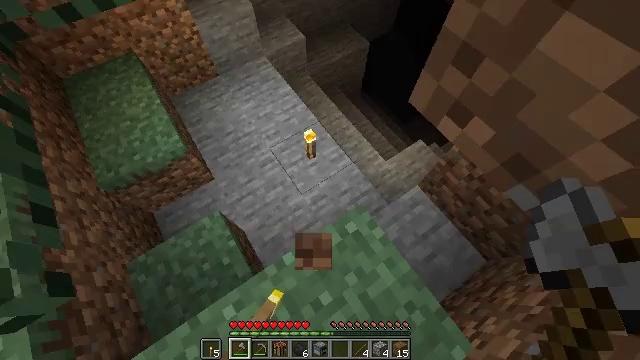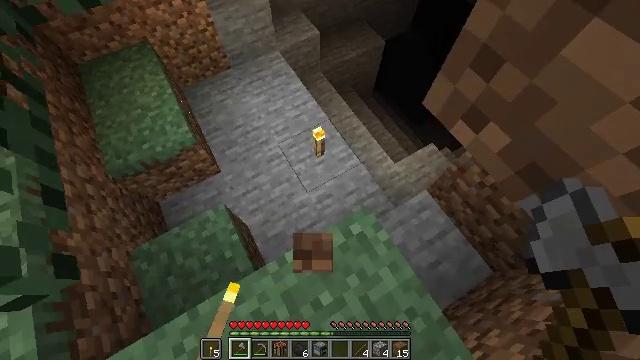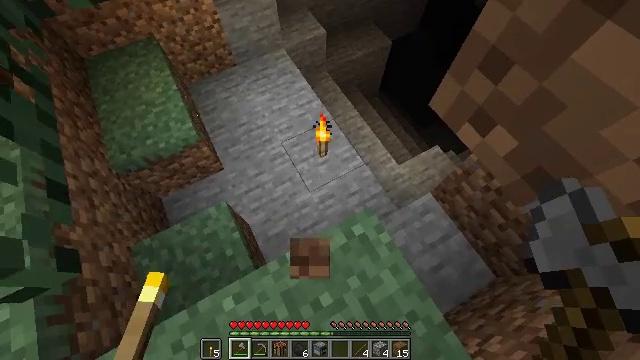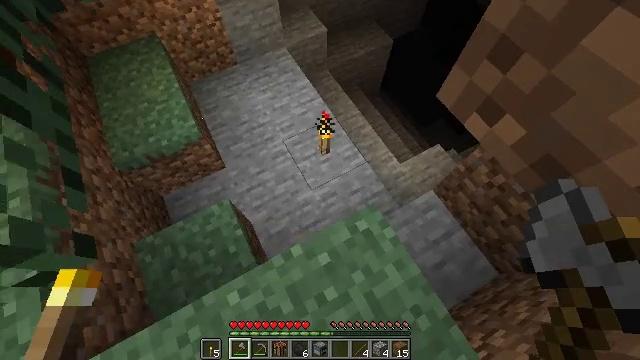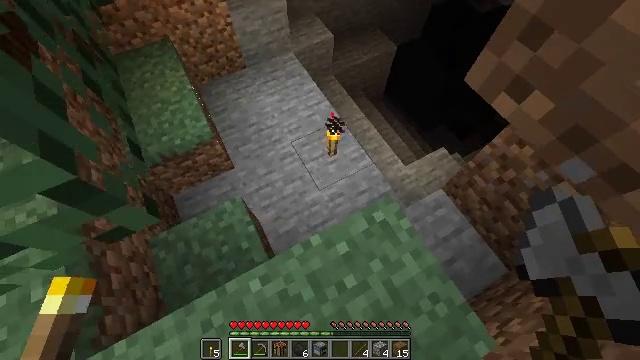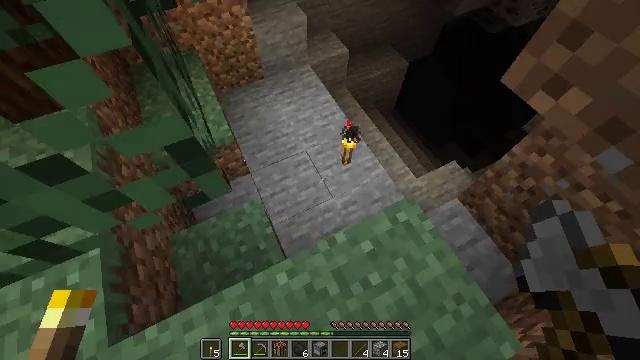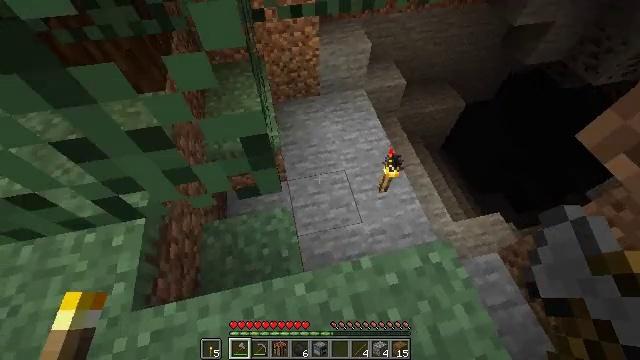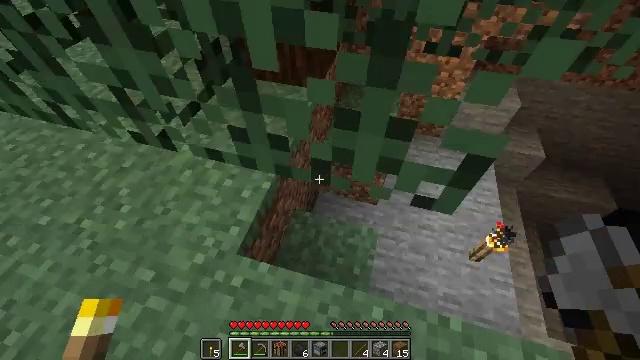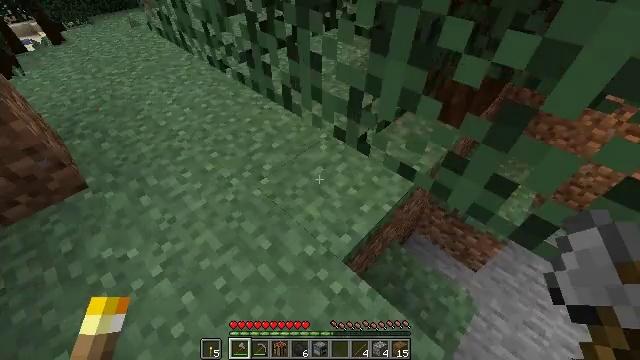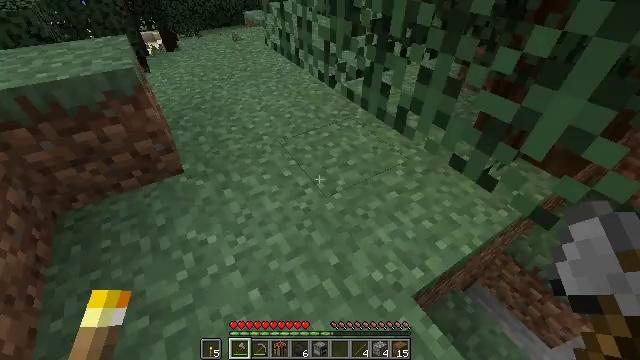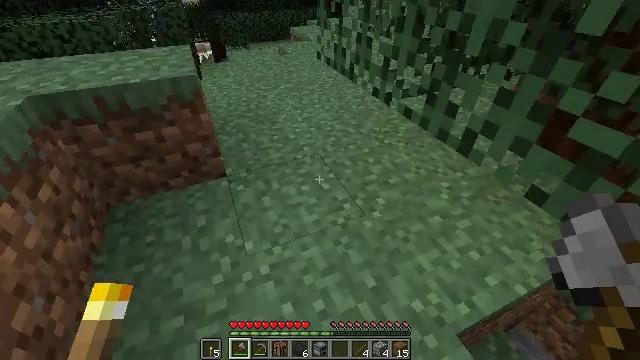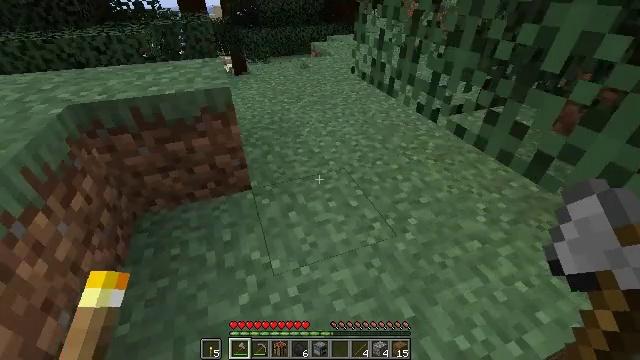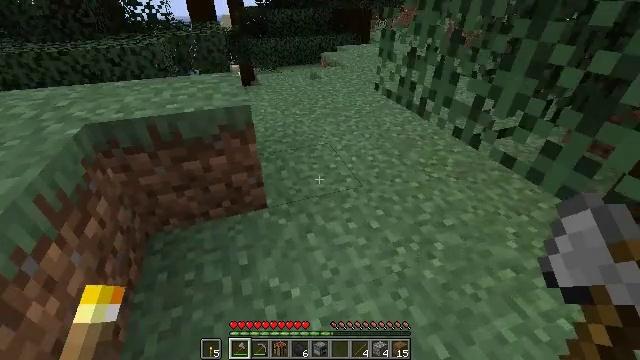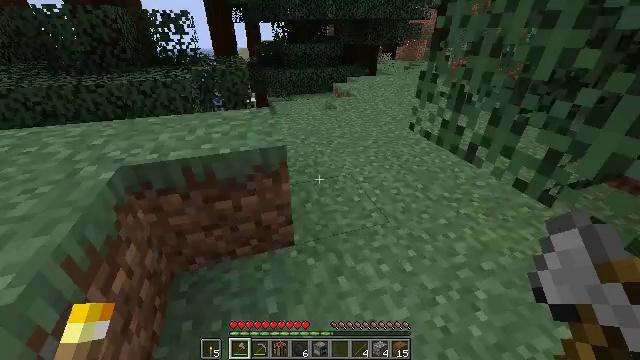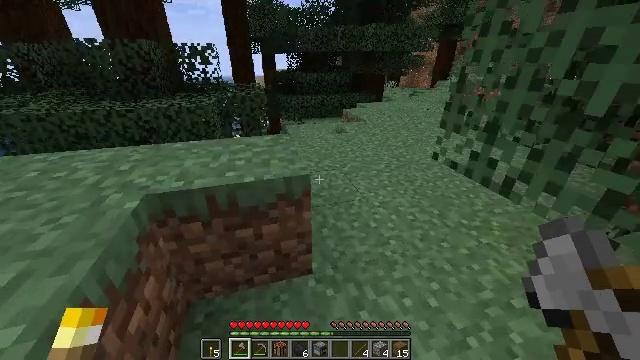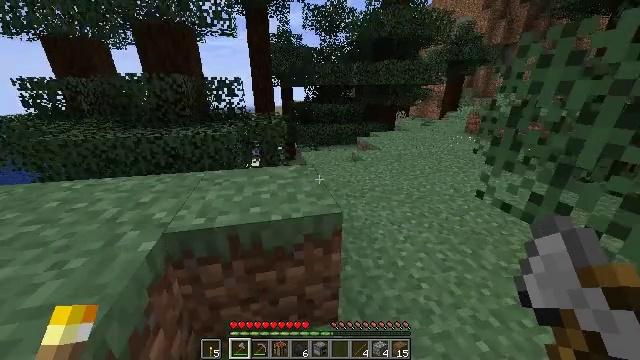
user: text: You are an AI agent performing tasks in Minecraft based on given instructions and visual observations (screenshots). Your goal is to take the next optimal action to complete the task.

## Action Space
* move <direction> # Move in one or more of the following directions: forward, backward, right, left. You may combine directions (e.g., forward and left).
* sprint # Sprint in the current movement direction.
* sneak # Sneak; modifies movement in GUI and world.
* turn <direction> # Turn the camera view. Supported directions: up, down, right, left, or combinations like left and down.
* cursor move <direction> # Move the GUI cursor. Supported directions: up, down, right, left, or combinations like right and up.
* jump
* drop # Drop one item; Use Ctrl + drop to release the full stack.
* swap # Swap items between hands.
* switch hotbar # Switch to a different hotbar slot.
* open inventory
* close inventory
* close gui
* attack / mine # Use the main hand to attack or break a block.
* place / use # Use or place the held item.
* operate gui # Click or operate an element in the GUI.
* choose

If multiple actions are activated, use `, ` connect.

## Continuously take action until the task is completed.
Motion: motion action
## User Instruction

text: Kill the chicken.
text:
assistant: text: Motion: turn left
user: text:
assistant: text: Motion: turn left
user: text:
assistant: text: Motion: move back and move left
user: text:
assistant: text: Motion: move back and move left, turn up
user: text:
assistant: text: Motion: move back and move left, turn left and up
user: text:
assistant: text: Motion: move back and move left, turn left and up
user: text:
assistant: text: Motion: move left, turn left and up
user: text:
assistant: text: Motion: move left, turn left and up
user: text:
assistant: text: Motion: move left, turn left and up
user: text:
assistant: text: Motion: move forward and move left, turn left and up
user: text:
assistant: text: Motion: move forward and move left, turn left and up
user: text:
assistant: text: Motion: move forward and move left, sprint, turn left and up
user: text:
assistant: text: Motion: move forward and move left, sprint, turn left and up
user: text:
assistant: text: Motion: move forward and move left, sprint, turn left and up
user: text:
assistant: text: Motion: move forward, sprint, turn left and up
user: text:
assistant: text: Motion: move forward, sprint, turn left and up
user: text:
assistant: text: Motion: move forward, sprint
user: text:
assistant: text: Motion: move forward, sprint
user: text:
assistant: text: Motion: move forward, sprint, turn right
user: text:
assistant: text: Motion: move forward, sprint, turn right
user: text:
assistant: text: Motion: move forward and move right, sprint, turn right
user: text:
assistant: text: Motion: move forward and move right, sprint, turn right
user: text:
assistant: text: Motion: move forward and move right, sprint
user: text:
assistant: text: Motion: move forward and move right, sprint
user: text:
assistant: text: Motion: move forward, sprint
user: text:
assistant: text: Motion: move forward, sprint
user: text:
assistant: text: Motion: move forward, sprint
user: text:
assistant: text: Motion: move forward, sprint
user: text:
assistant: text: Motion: move forward, sprint
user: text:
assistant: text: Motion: move forward and move left, sprint